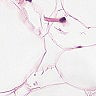
Metastatic tissue present: no